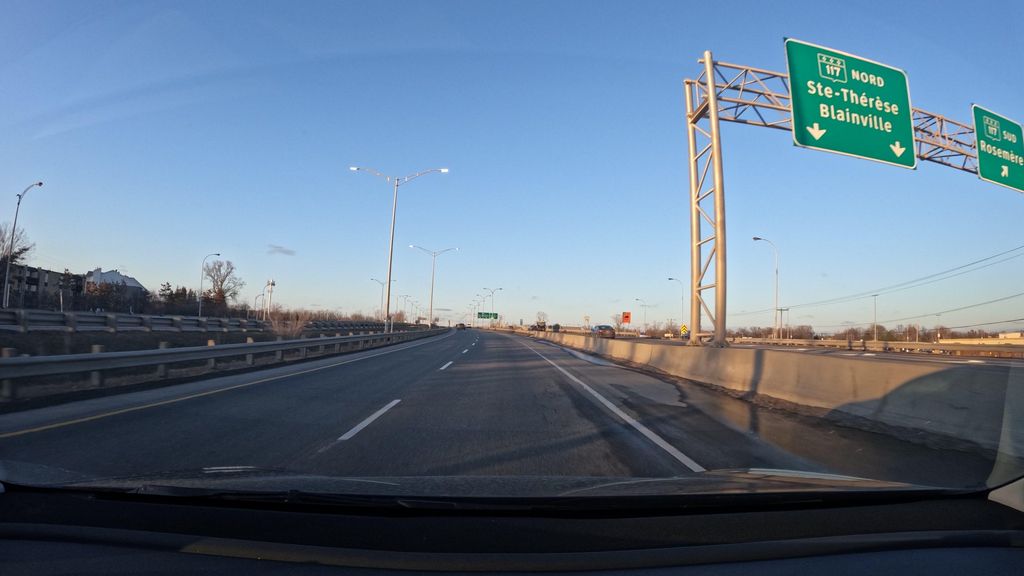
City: montreal